Question: I have uploaded the tables and created them in IBM Db2 on Cloud.
However, when I run queries in the SQL editor, the results are not being displayed.

So I am unable to verify if the results are correct.
How do I go about it?
Thanks.
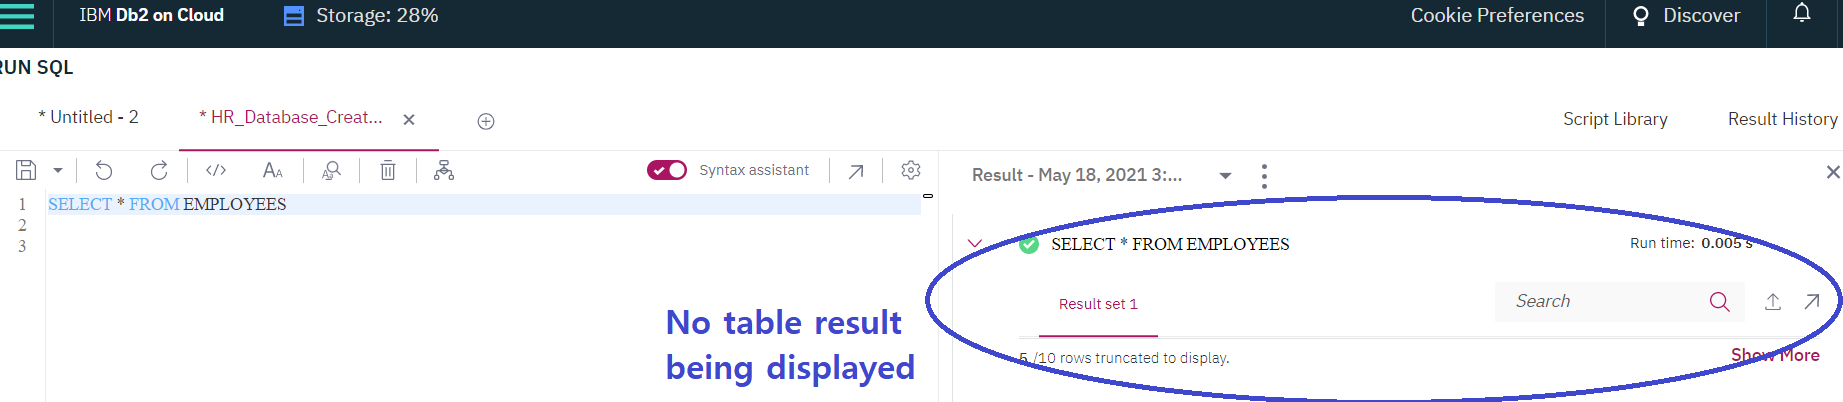
Answer: Click on the arrow on the right. It will open a new window and display the result.
<URL>